Aerial crown-view tile of a tropical tree (Barro Colorado Island, Panama), acquired 20240813:
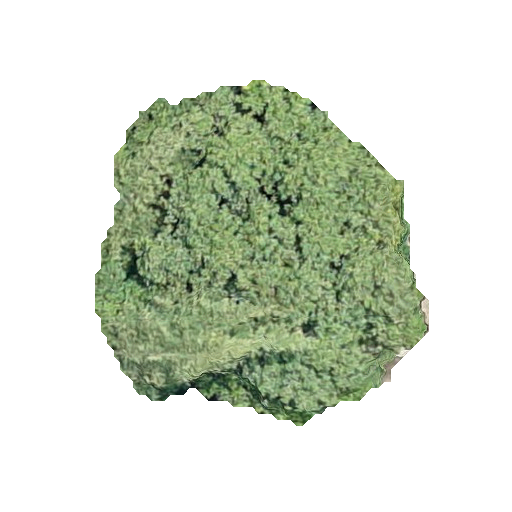
Species: Hieronyma alchorneoides
GBIF accepted scientific name: Hieronyma alchorneoides
Crown area: 128.614 m²